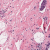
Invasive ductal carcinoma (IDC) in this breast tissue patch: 1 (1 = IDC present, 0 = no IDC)